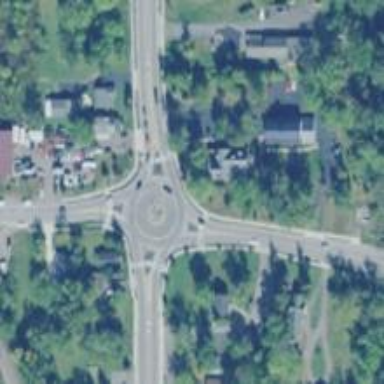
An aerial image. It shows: Roundabout at primary highway.